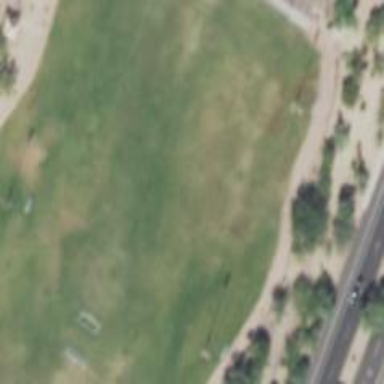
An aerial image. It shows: Soccer pitch designated for leisure and sports activities.